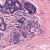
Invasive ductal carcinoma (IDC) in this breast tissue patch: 0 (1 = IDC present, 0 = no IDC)